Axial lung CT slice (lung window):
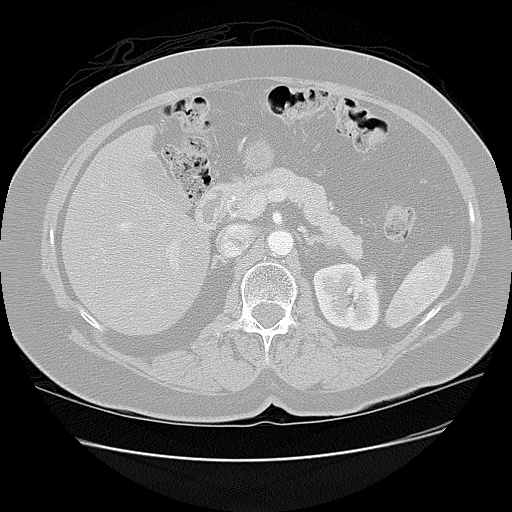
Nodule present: no